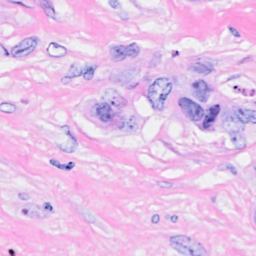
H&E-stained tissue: Breast